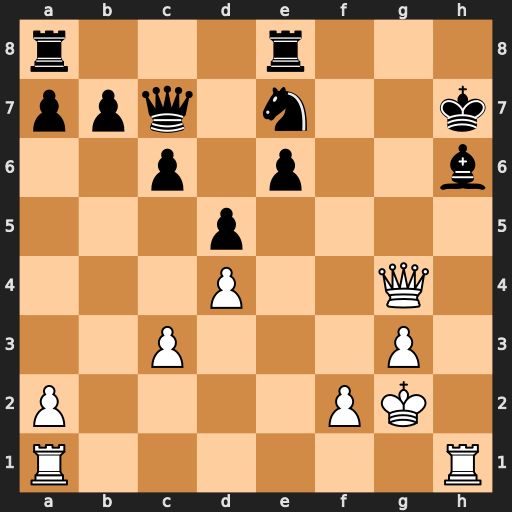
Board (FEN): r3r3/ppq1n2k/2p1p2b/3p4/3P2Q1/2P3P1/P4PK1/R6R
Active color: w
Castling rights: -
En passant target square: -
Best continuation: Rxh6+ Kxh6 Rh1#